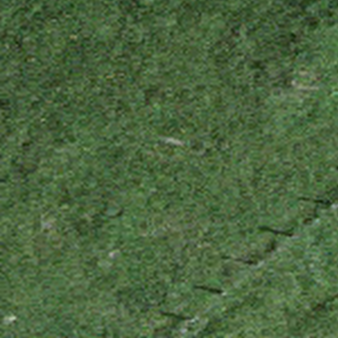
Label: other